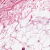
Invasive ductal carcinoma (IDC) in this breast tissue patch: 0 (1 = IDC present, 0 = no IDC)